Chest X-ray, PA view. Patient: 67 years old, sex F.
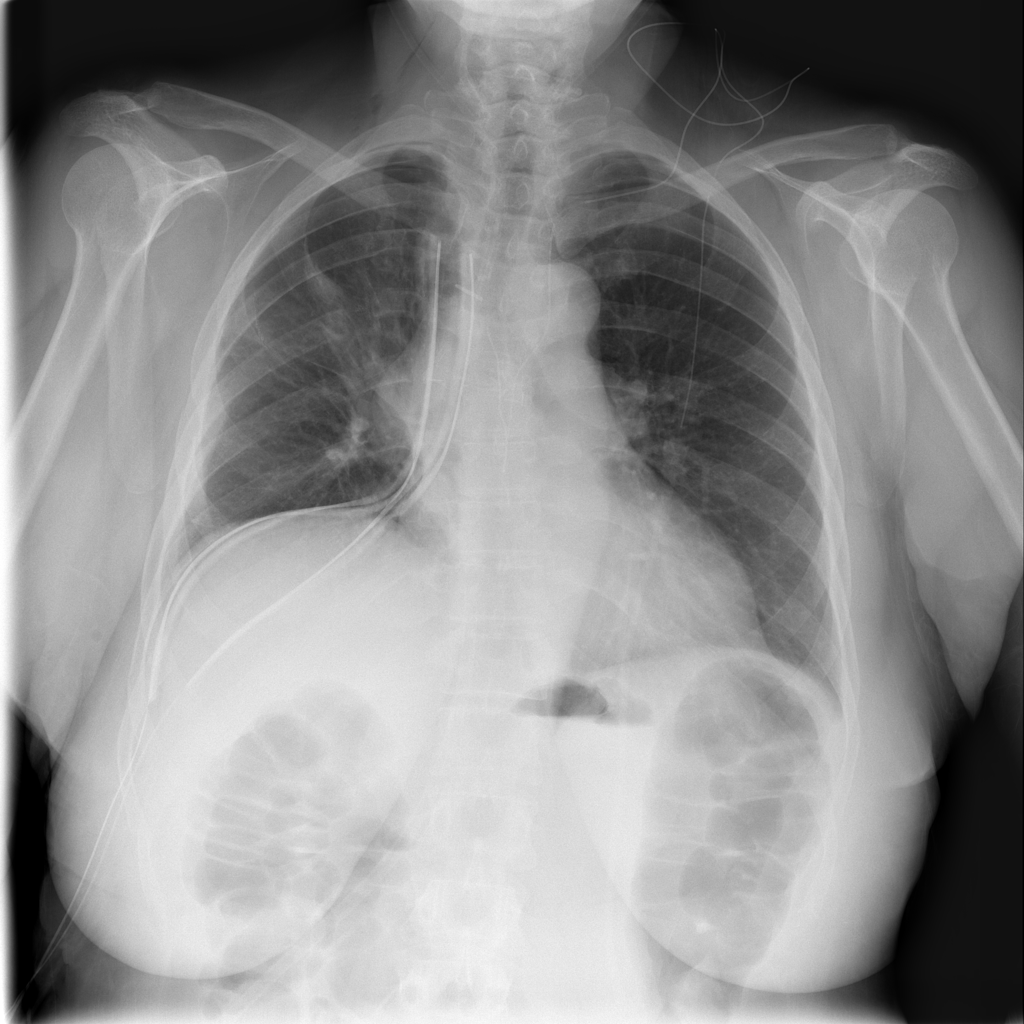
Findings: Pneumothorax